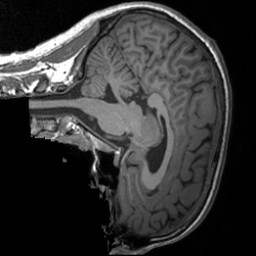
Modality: T1w
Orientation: sagittal
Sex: male
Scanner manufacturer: siemens
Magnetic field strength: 3 T
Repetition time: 1.9 s
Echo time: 0.00226 s